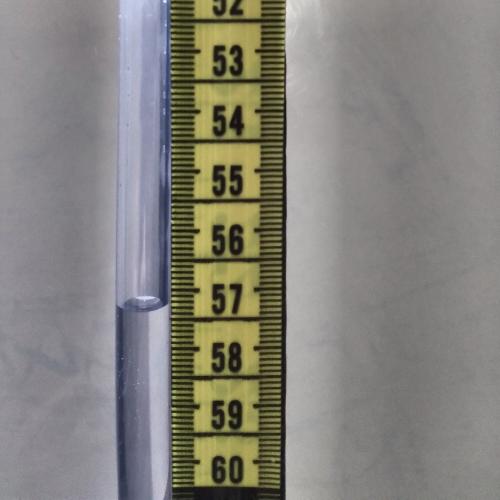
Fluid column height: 57.3 cm